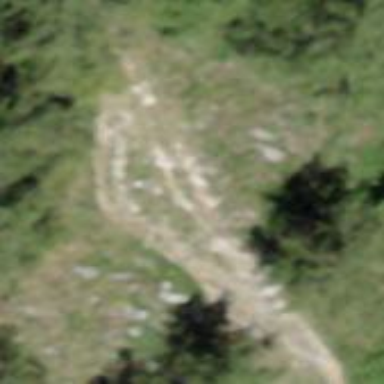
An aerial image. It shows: Path with excellent visibility for trail.